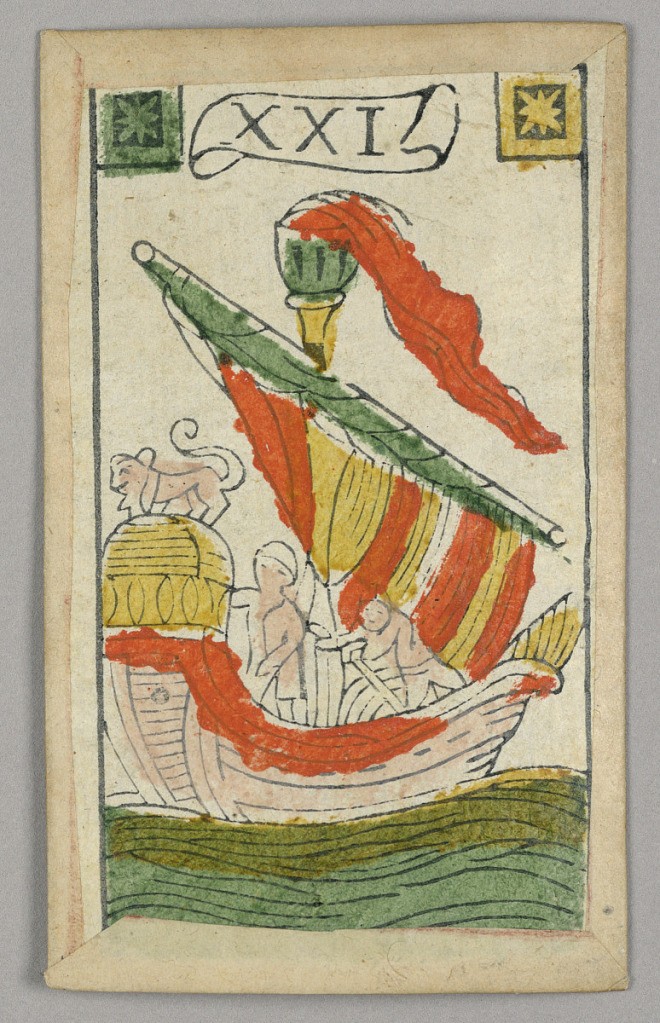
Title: Minchiate (Tarot) Playing Card
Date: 17th century
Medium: Stencil-colored woodblock print
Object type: Playing card
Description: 1909-22-1-1/35: Partial set of Italian Minchiate playing cards50;     1909-22-1-21: Part of a set of Italian Minchiate playing cards.50